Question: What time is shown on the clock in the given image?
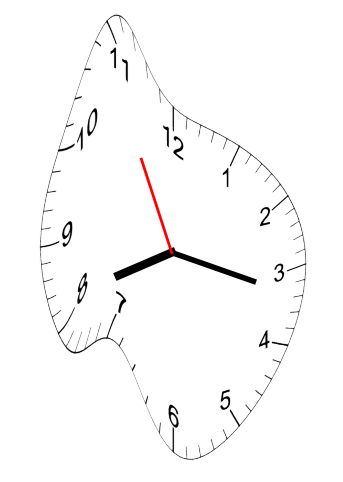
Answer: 08:16:55